Question: Count the number of objects in the diagram.
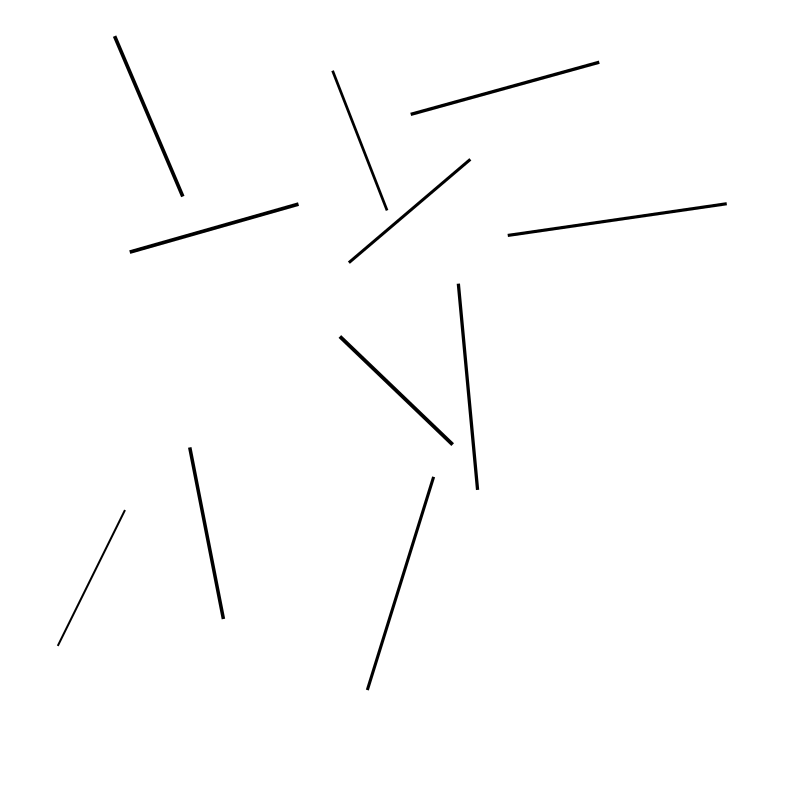
Answer: 11